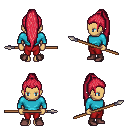
a pixel art fantasy rpg character, female body template, human, tanned skin, teal long-sleeve shirt, red pants, ruby red extra-long topknot hairstyle, maroon shoes, spear, four views (front, back, left, right), 2x2 character sprite sheet, small pixel art, hard edges, no anti-aliasing